Interaction volume radius: 10 \u00c5
Interaction volume height: 40 \u00c5
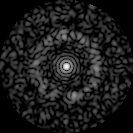
Disorder parameter: 0.8386